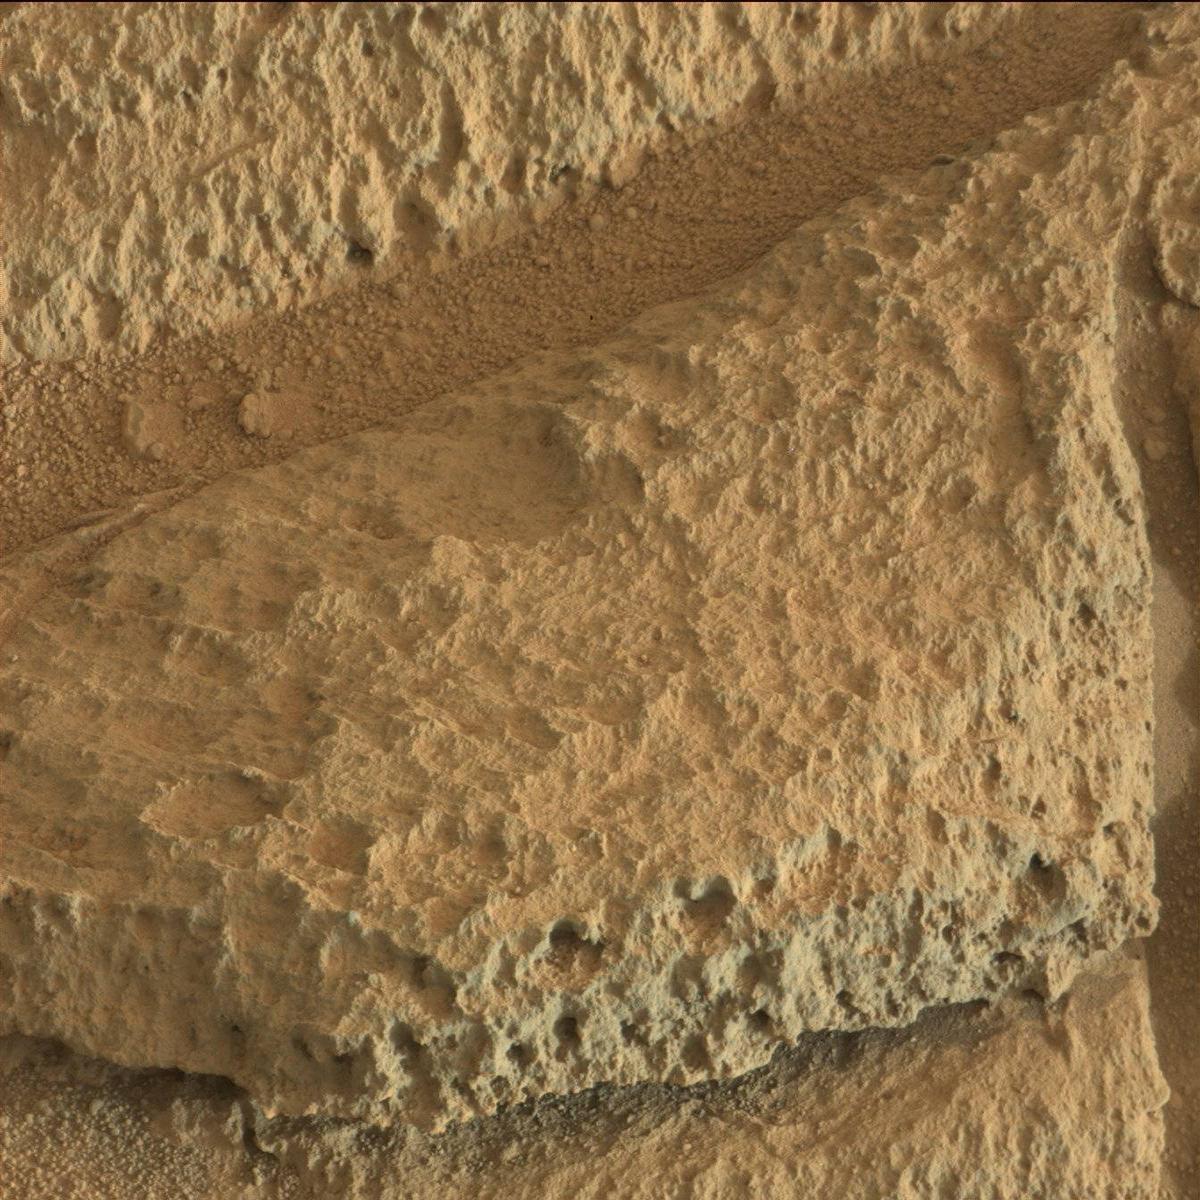
Terrain classes present: Bedrock, Rock, Sand / Soil